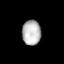
Tissue: lung
Cell type: Epithelial cells
Senescence score: 0.229
Nuclear area (px): 457
Mean DAPI intensity: 183.932